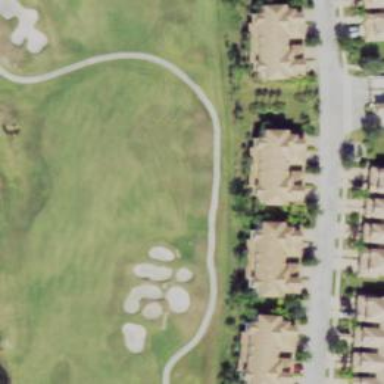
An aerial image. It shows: Service road used as golf cart path.